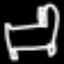
Label: bed